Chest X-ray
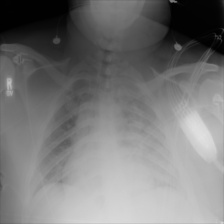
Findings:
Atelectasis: negative
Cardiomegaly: negative
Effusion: negative
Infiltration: positive
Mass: negative
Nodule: negative
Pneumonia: negative
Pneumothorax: negative
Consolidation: negative
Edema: negative
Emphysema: negative
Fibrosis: negative
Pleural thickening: negative
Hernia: negative